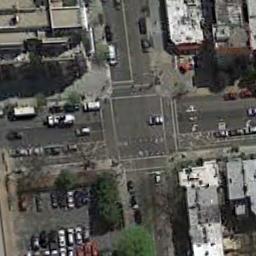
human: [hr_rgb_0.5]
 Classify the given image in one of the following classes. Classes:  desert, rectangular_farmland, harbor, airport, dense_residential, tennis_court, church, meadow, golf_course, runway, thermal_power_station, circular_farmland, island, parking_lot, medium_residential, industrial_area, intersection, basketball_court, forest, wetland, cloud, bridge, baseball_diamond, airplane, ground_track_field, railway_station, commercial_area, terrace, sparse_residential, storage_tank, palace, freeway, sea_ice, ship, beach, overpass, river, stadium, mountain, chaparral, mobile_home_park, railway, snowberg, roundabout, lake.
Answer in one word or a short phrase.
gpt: intersection